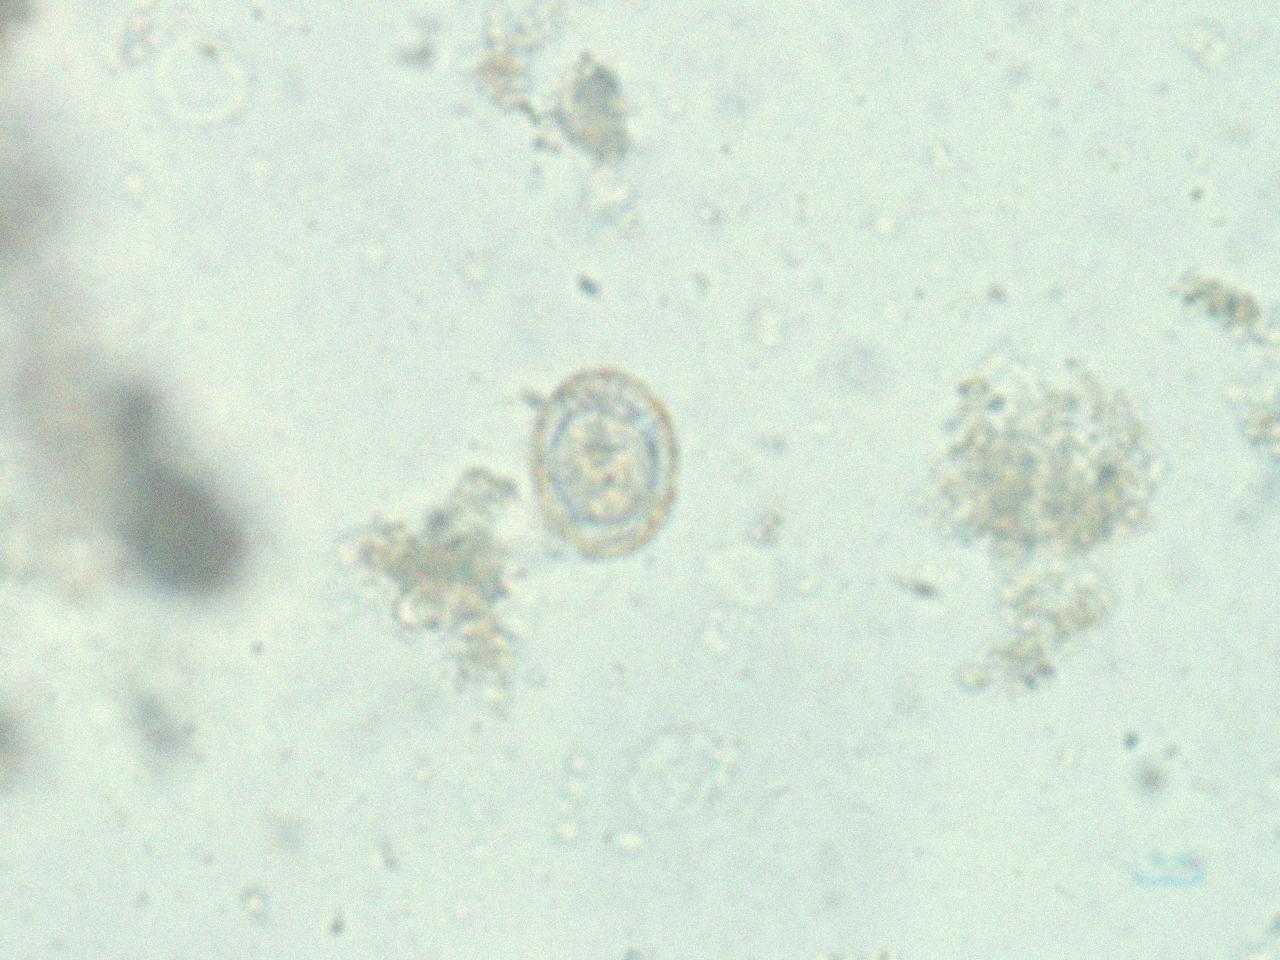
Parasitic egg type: Hymenolepis nana